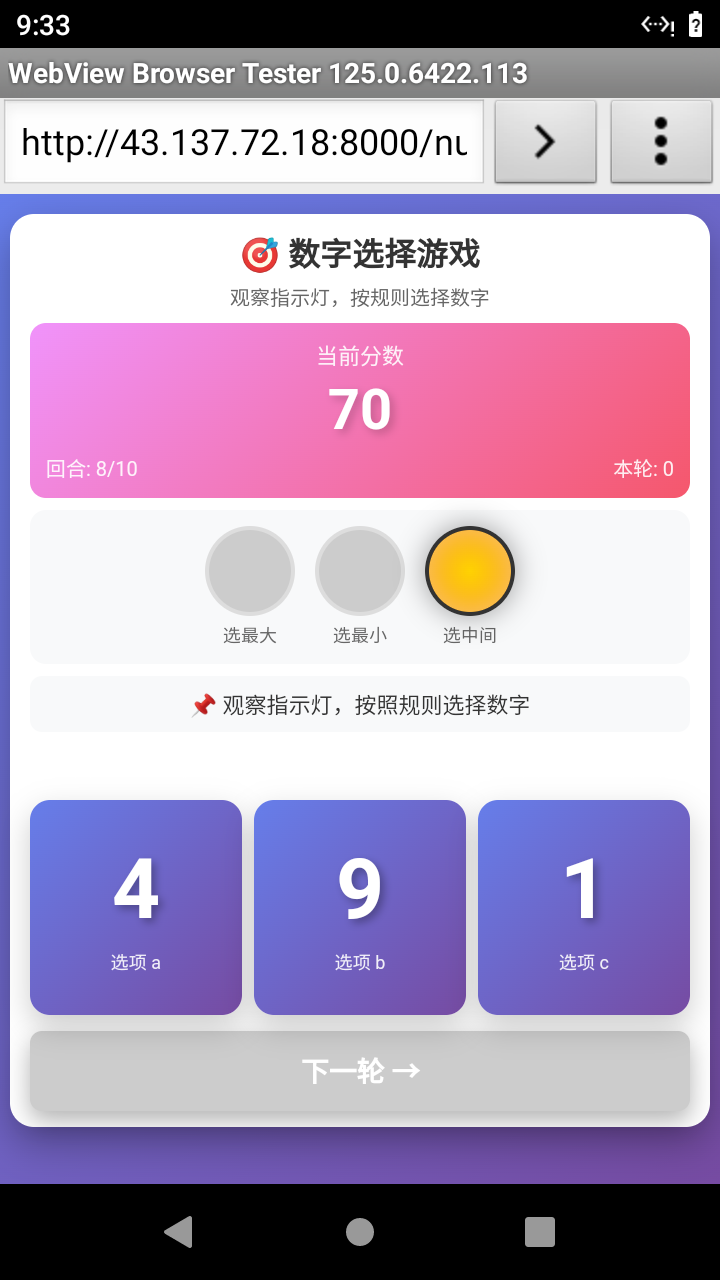

Select the correct number based on the traffic light color.
Answer: 0